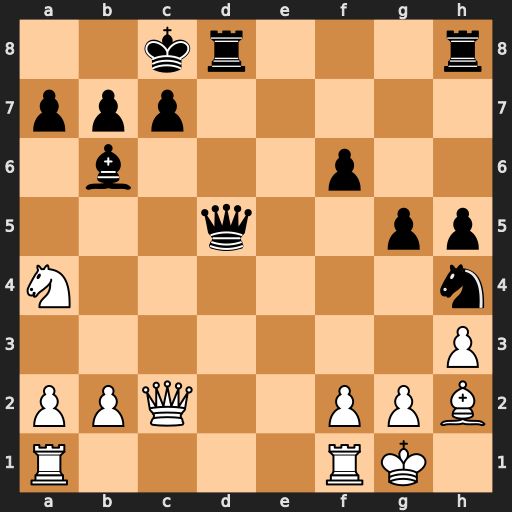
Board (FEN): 2kr3r/ppp5/1b3p2/3q2pp/N6n/7P/PPQ2PPB/R4RK1
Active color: w
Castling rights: -
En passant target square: -
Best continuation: Nxb6+ axb6 Qxc7#